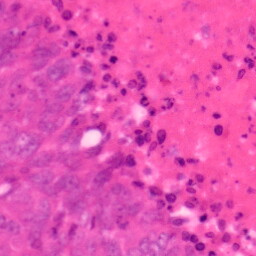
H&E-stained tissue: Colon